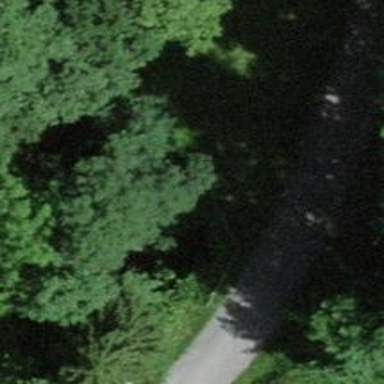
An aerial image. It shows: Culvert tunnel.